Question: I am trying to create a function for creating lollipop plots using 'ggplot2'. I would like to pass all argument within '...' to 'aes()' within 'geom_point()'. However, 'size' from passing onto 'aes()' within 'geom_segment()' (for obvious reasons if you look at the ouput of 'a()' below). Therefore I capture '...' using 'rlang::enquos()' instead of just passing it on as is. In function 'a()' where I pass the 'dots' to 'aes()' within 'ggplot()' this works without a problem. But in function 'b()' I get the error 'Can't use '!!!' at top level.'
I am stuck at this point and would appreciate any input to solve this issue.
'''
library(ggplot2)
data("mtcars")
d <- dplyr::count(mtcars, cyl, am)
a <- function(data, x, y, ...) {
x <- rlang::enquo(x)
y <- rlang::enquo(y)
dots <- rlang::enquos(...)
ggplot(data, aes(!!x, !!y, !!!dots)) +
geom_segment(aes(y = 0, xend = !!x, yend = !!y)) +
geom_point()
}
b <- function(data, x, y, ...) {
x <- rlang::enquo(x)
y <- rlang::enquo(y)
dots <- rlang::enquos(...)
segment_args <- dots[names(dots) != "size"]
ggplot(data, aes(!!x, !!y)) +
geom_segment(aes(y = 0, xend = !!x, yend = !!y, !!!segment_args)) +
geom_point(aes(!!!dots))
}
a(d, cyl, n, color = factor(am), size = am)
'''

'''
b(d, cyl, n, color = factor(am), size = am)
#> Error: Can't use '!!!' at top level.
'''
Here is my 'sessionInfo()':
'''
R version 3.5.2 (2018-12-20)
Platform: x86_64-apple-darwin16.7.0 (64-bit)
Running under: macOS Sierra 10.12.1
Matrix products: default
BLAS: /System/Library/Frameworks/Accelerate.framework/Versions/A/Frameworks/vecLib.framework/Versions/A/libBLAS.dylib
LAPACK: /usr/local/Cellar/openblas/0.3.5/lib/libopenblasp-r0.3.5.dylib
locale:
[1] en_US.UTF-8/en_US.UTF-8/en_US.UTF-8/C/en_US.UTF-8/en_US.UTF-8
attached base packages:
[1] stats graphics grDevices utils datasets methods
[7] base
other attached packages:
[1] ggplot2_3.2.1
loaded via a namespace (and not attached):
[1] Rcpp_1.0.3 digest_0.6.18 withr_2.1.2
[4] assertthat_0.2.0 crayon_1.3.4 dplyr_0.8.3
[7] grid_3.5.2 R6_2.3.0 gtable_0.2.0
[10] magrittr_1.5 scales_1.0.0 pillar_1.4.2
[13] rlang_0.4.2 lazyeval_0.2.1 rstudioapi_0.10
[16] labeling_0.3 tools_3.5.2 glue_1.3.0
[19] purrr_0.3.3 munsell_0.5.0 compiler_3.5.2
[22] pkgconfig_2.0.2 colorspace_1.4-0 tidyselect_0.2.5
[25] tibble_2.1.3
'''
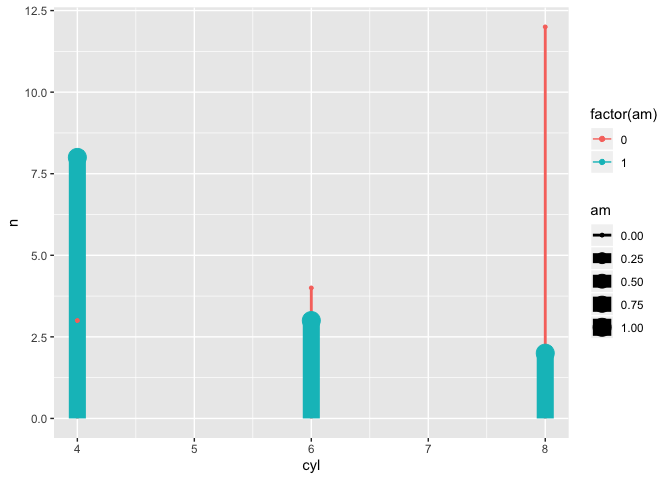
Answer: Apparently this is a known issue of 'aes()' as you can verify <URL>. A workaround is this:
'''
b <- function(data, x, y, ...) {
x <- rlang::enquo(x)
y <- rlang::enquo(y)
dots <- rlang::enquos(...)
segment_args <- dots[names(dots) != "size"]
ggplot(data, aes(!!x, !!y)) +
geom_segment(aes(, y = 0, xend = !!x, yend = !!y, !!!segment_args)) +
geom_point(aes(, , !!!dots))
}
'''
Notice the single comma in 'geom_segment()' and the double comma in 'geom_point()'.